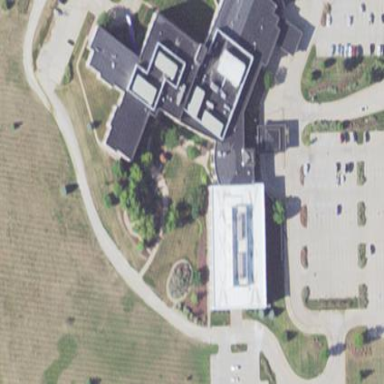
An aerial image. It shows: Hospital building.